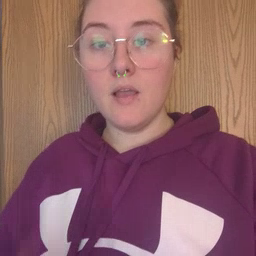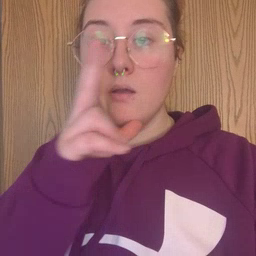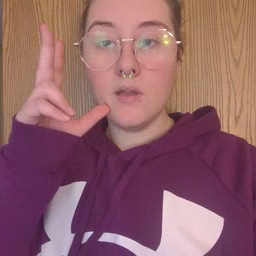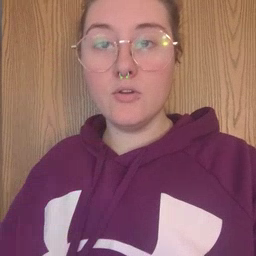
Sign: underwear